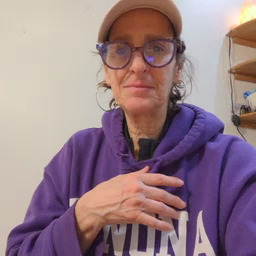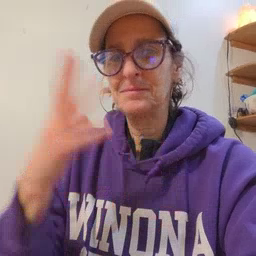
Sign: sleepy